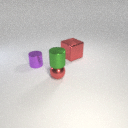
small red metal sphere to the left of large red metal cube